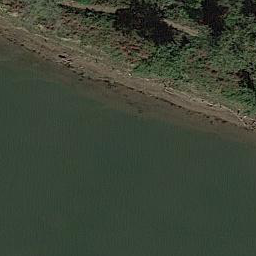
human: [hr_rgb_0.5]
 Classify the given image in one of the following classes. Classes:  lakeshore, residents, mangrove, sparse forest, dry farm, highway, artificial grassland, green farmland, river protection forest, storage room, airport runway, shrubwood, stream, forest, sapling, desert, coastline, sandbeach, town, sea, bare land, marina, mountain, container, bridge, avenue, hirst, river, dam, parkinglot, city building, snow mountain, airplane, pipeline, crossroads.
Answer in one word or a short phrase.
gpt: river protection forest